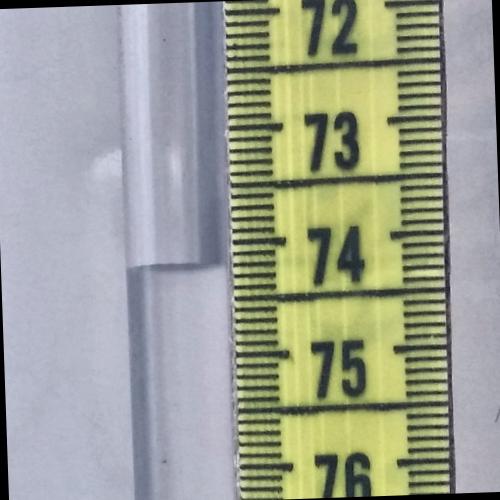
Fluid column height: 74.2 cm